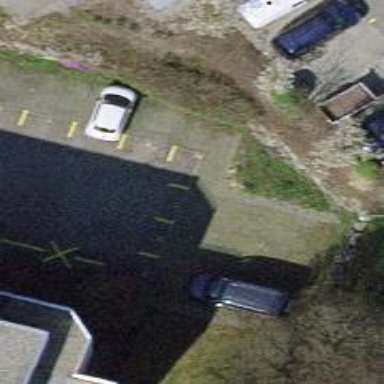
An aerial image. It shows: Parking aisle designated as service road.